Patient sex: F
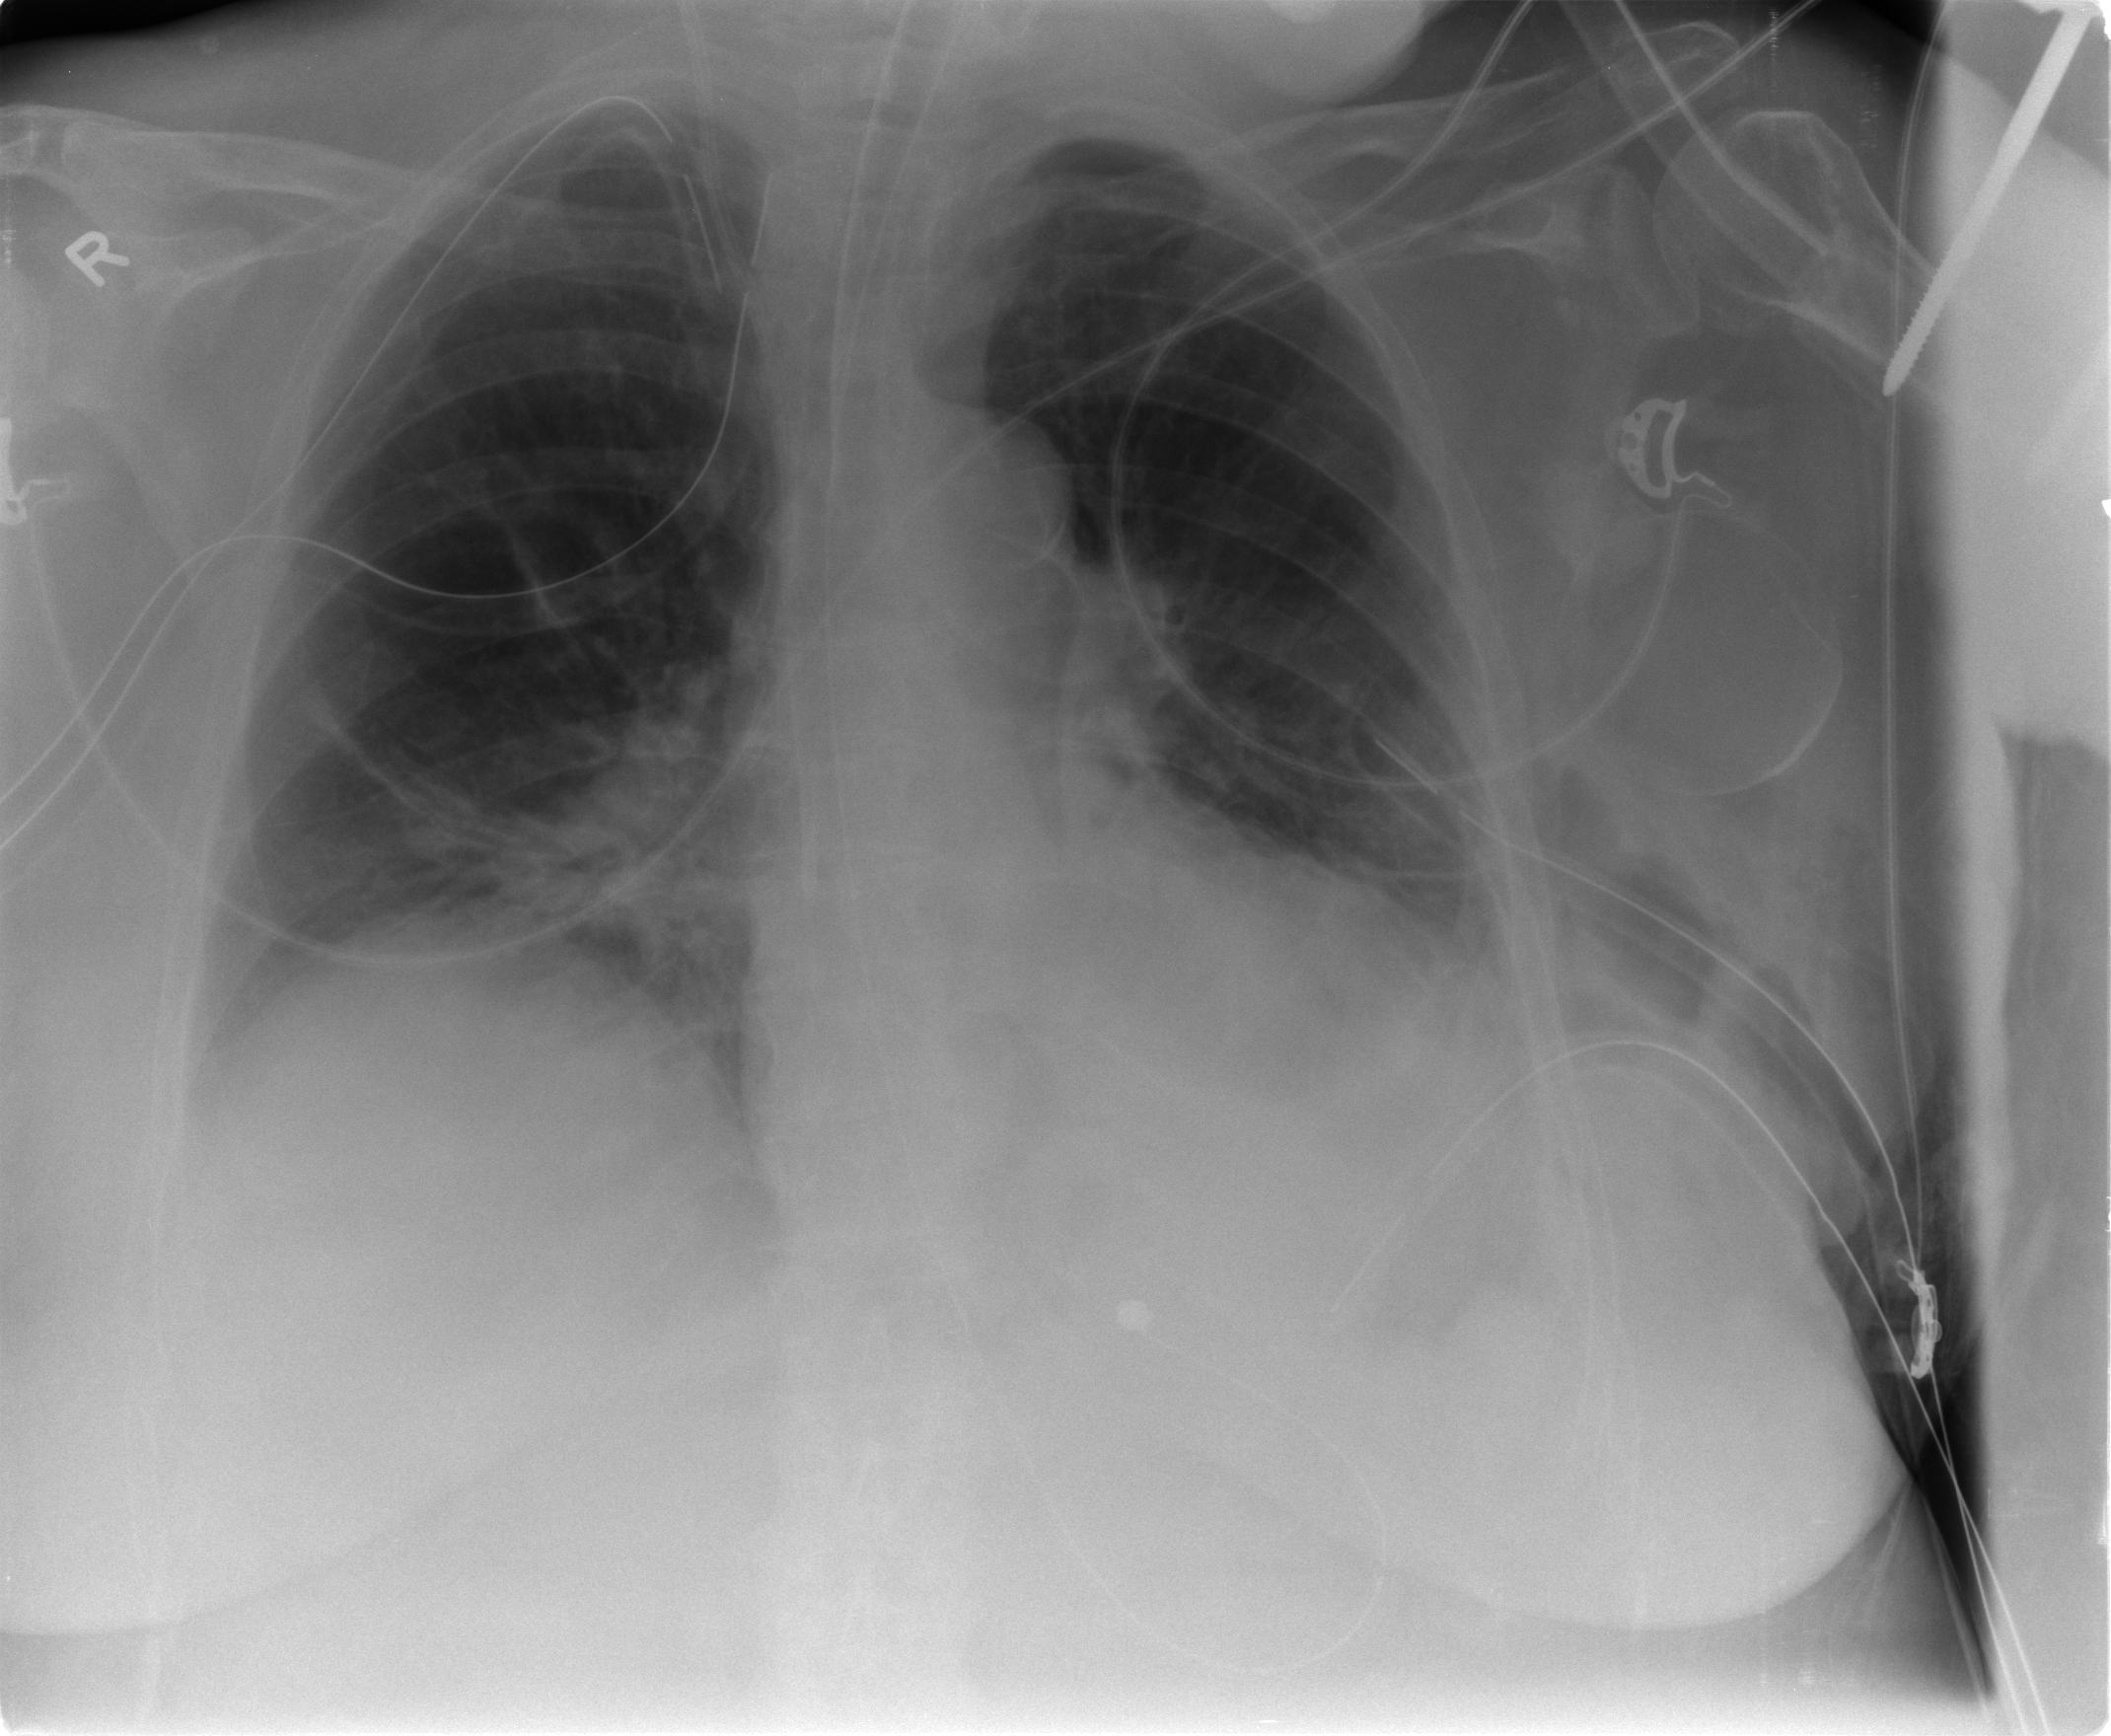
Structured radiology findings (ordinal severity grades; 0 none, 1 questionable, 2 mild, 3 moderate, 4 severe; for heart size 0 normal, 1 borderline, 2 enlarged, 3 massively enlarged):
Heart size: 2
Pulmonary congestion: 2
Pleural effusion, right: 2
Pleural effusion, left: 2
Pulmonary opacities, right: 2
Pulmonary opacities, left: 0
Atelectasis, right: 2
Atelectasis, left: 2